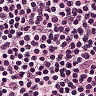
Metastatic tissue present: no